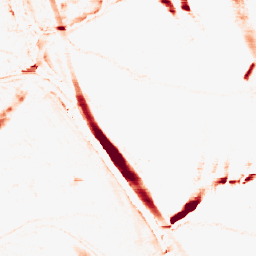
Category: morphological
Decomposition family: morphological_rect
Decomposition parameters: operation: opening
width: 20
height: 5
Upsampling method: nearest
Upsampling parameters: scale: 2
Upsampling scale: 2